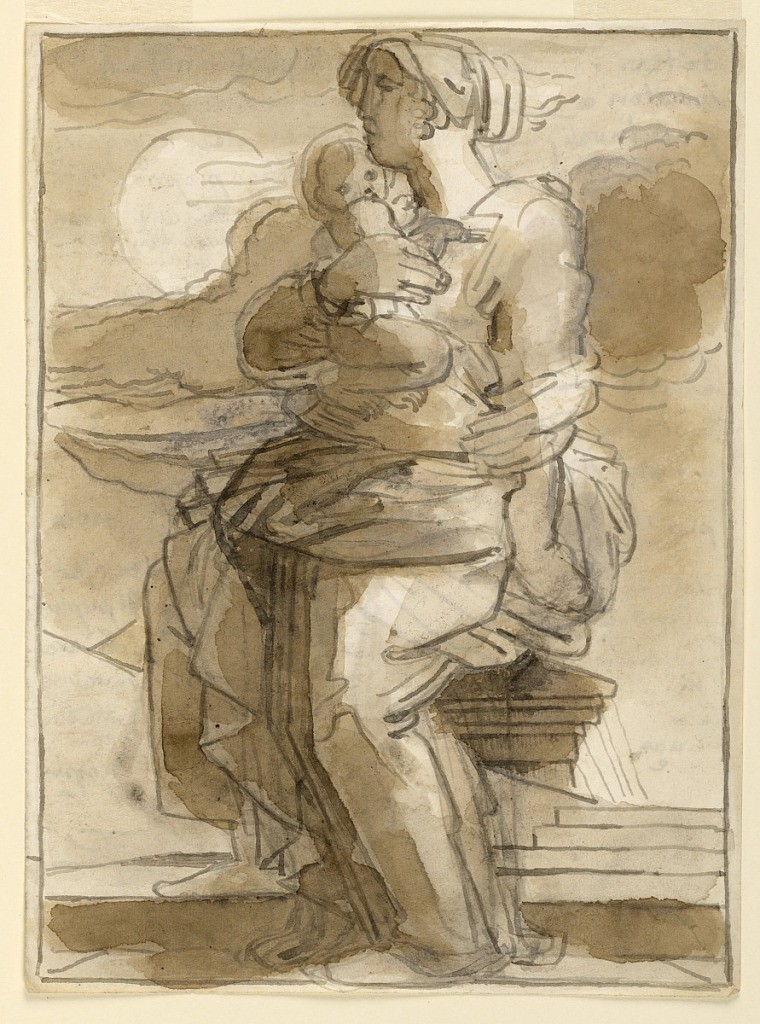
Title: Woman and Child (Virgin and Child?)
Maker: Fortunato Duranti, Italian, 1787 - 1863
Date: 1820–1850
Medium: Pen and ink, brush and sepia wash on paper
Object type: Drawing
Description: Woman and Child (Virgin and Child?). She sits on a short column or parapet, with small stairs at right. Moon or sun with clouds in background.